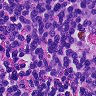
Metastatic tissue present: no